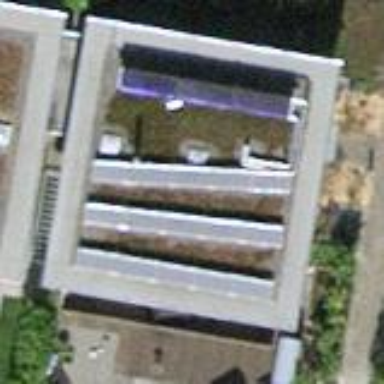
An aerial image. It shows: Building with flat roof.